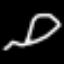
Label: leaf